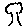
Label: tree